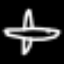
Label: airplane